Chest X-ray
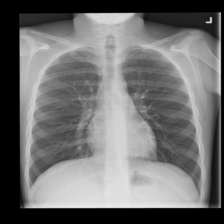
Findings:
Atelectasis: negative
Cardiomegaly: negative
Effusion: negative
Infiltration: negative
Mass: negative
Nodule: negative
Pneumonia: negative
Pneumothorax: negative
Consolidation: negative
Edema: negative
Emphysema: negative
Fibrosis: negative
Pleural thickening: negative
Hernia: negative